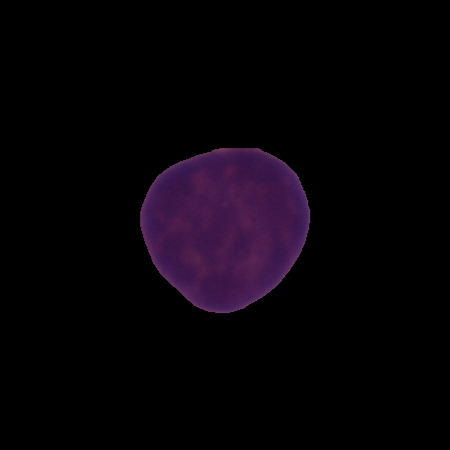
Label: healthy